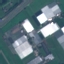
Label: Industrial